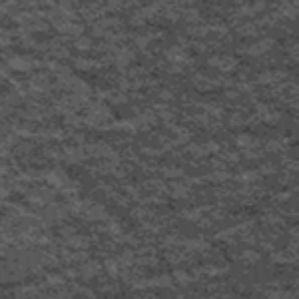
Label: frost